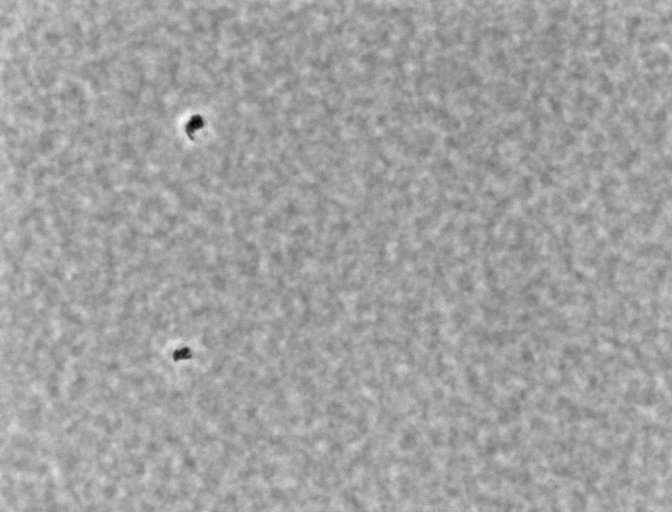
Listeria innocua